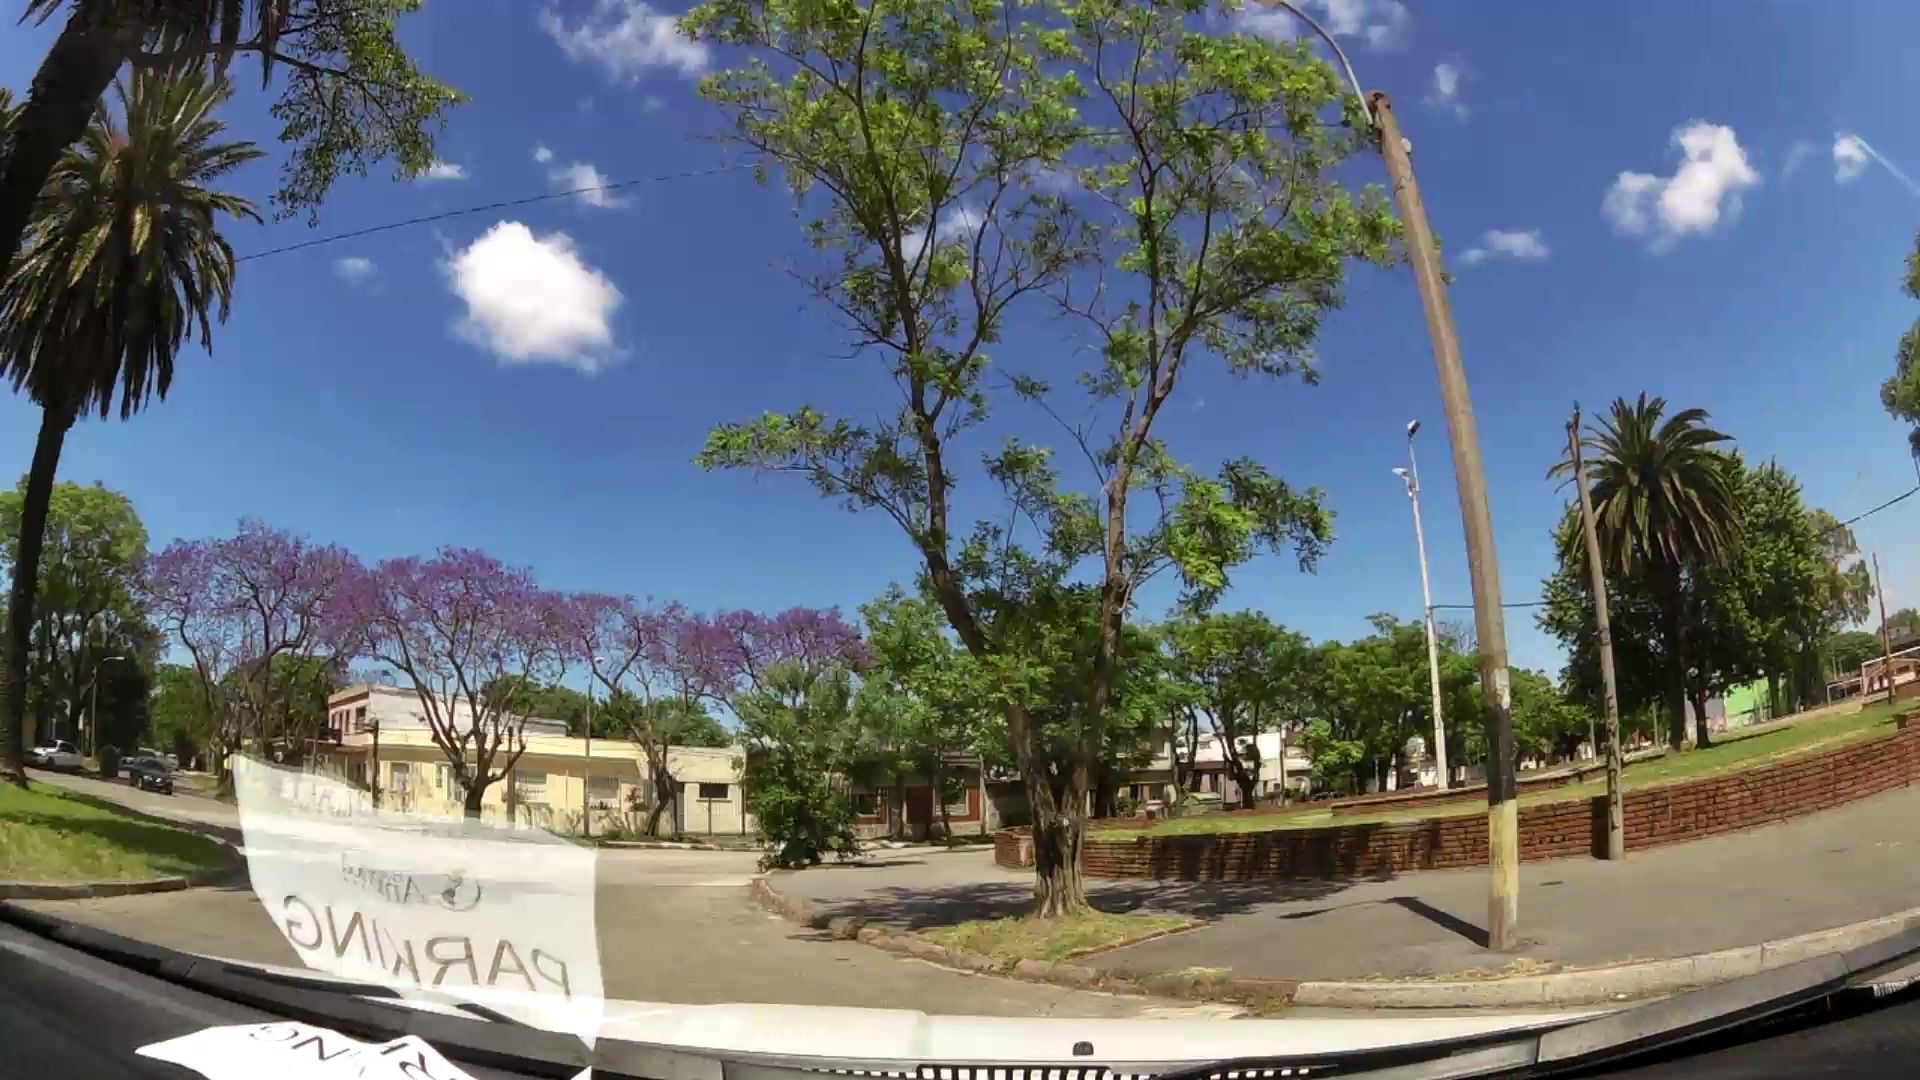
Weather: clear
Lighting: day
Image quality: good
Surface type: cycling surface
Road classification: residential
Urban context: urban centre
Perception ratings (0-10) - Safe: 2.27, Lively: 9.03, Beautiful: 8.21, Boring: 2.77, Depressing: 4.59, Wealthy: 6.88